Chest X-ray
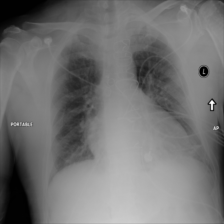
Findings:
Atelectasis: negative
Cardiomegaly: positive
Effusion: positive
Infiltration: negative
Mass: negative
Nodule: negative
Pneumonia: negative
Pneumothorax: negative
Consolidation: negative
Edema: negative
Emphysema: negative
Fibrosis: negative
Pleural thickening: negative
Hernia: negative